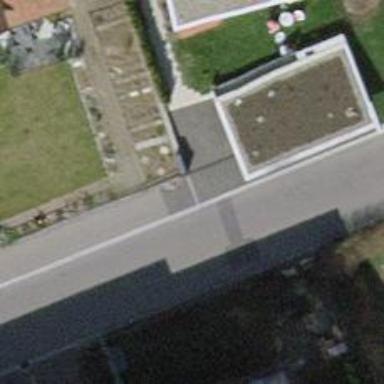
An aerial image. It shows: Sidewalk along the footway.